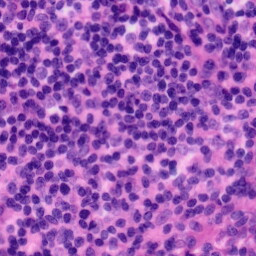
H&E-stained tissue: Tonsil